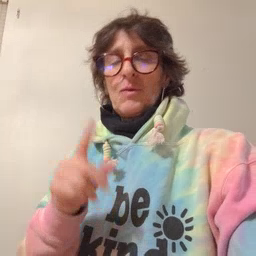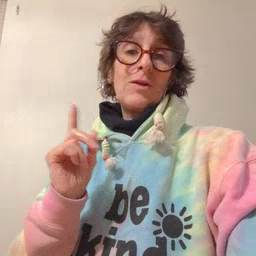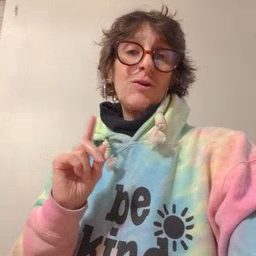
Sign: where